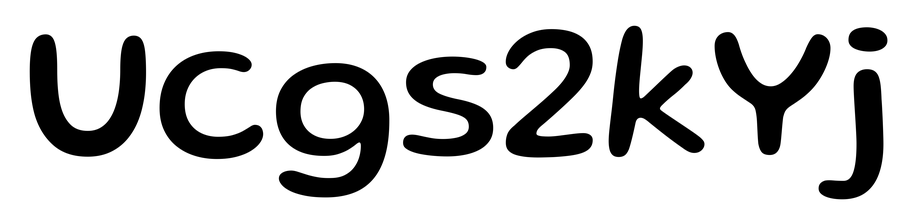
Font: Gluten_Regular